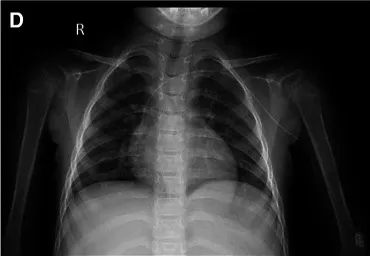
Chest X-ray showing that the transmittance of the lung was improved.
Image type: radiology (x_ray)